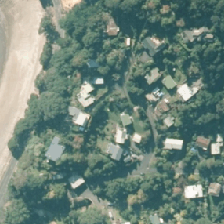
Land cover: urban_build_up